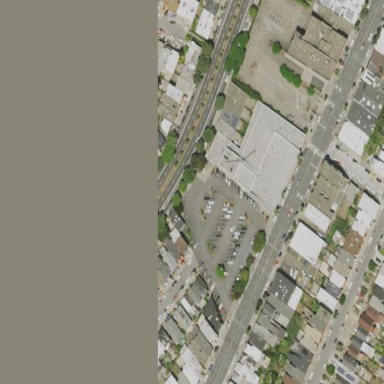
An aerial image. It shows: Retail area.